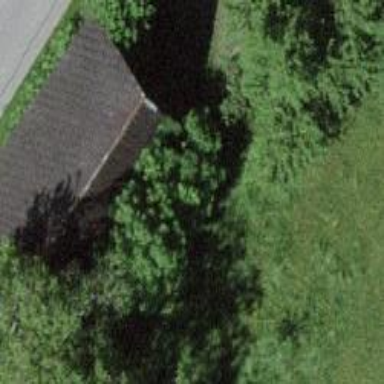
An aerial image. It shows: Barn.